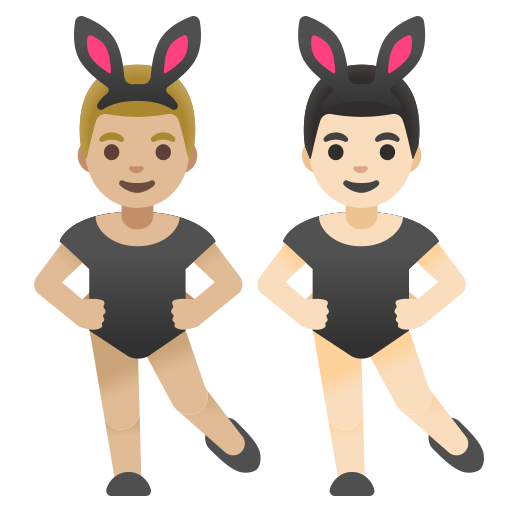
Emoji: 👨🏼‍🐰‍👨🏻